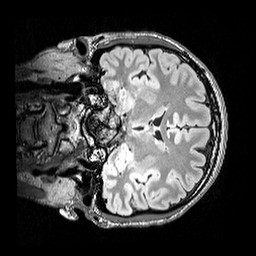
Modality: FLAIR
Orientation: coronal
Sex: male
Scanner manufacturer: siemens
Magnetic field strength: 3 T
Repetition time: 5 s
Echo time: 0.395 s